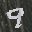
Label: 9